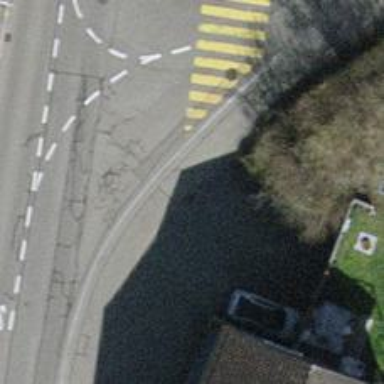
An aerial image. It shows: Kerb barrier.